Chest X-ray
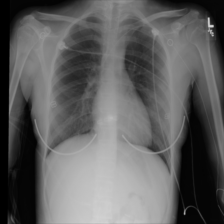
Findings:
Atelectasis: negative
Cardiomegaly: negative
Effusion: negative
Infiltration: negative
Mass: negative
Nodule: negative
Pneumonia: negative
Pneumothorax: negative
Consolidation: negative
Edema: negative
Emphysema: negative
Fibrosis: negative
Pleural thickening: negative
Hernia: negative